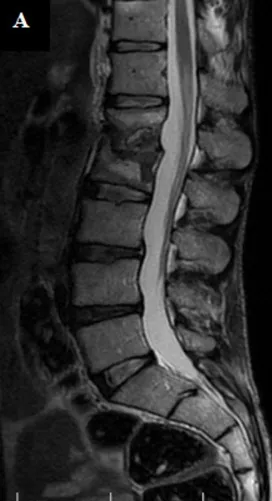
Sequential T2-weighted magnetic resonance images of the lumbar spine;. Sagittal.
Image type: radiology (mri)